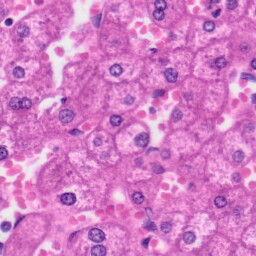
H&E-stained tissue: Liver